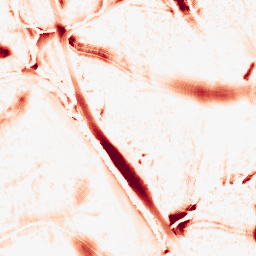
Category: morphological
Decomposition family: morphological
Decomposition parameters: operation: opening
size: 20
Upsampling method: quartic
Upsampling parameters: scale: 4
Upsampling scale: 4